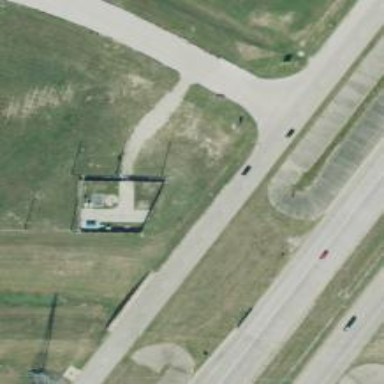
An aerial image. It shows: Secondary road with frontage road.